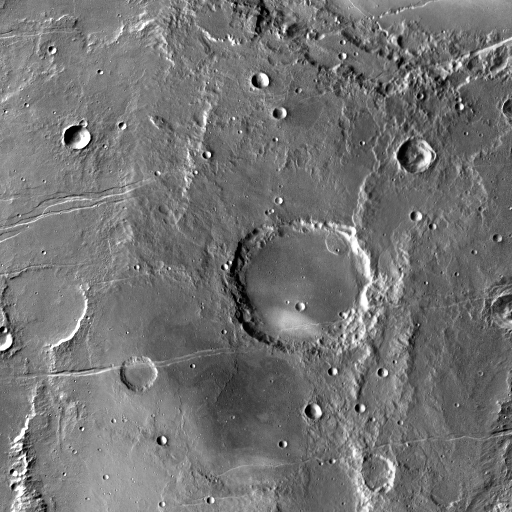
Crater classes present: Background, Other, Buried, Secondary